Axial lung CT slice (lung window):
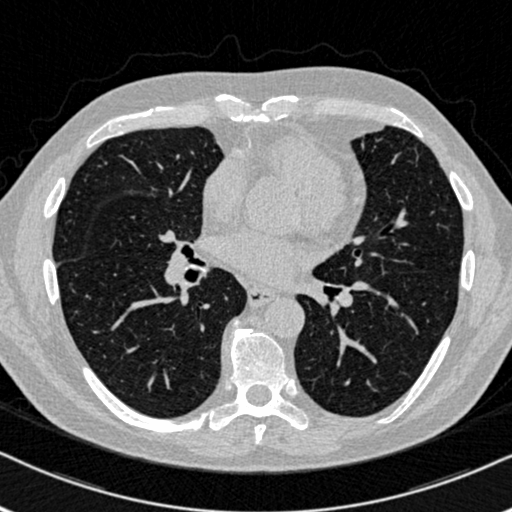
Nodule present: no